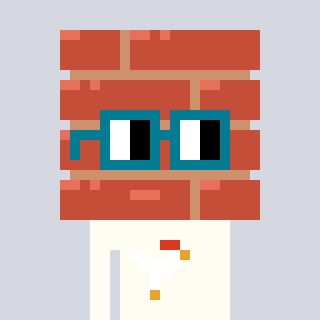
a pixel art character with square dark green glasses, a wall-shaped head and a grayscale-colored body on a cool background